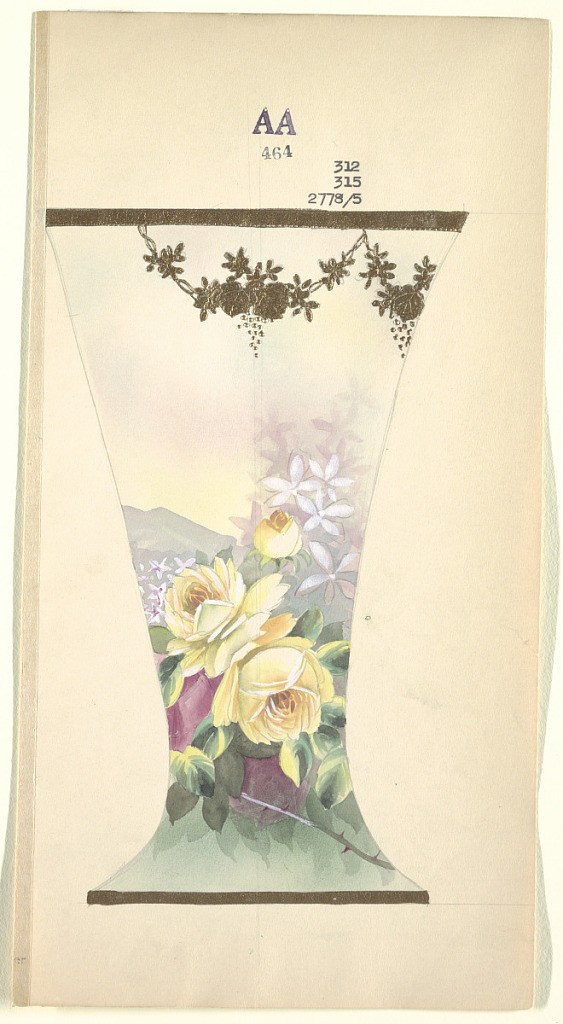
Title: Design for a Vase
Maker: Noritake, Japan and New York, New York, USA
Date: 1880–1910
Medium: Brush and watercolor, gold gouache, graphite on cream paper
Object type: Drawing
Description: Shaped like a vase, depicting yellow roses and thorns with white flowers and green and yellow leaves with a partial mountain in the background, against a yellowing sky. Above gold garlands hang (unfinished). Gold rim below.